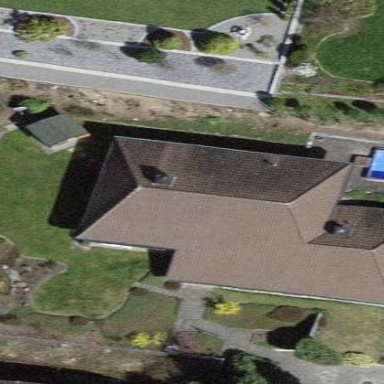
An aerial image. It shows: Simple and straightforward house.